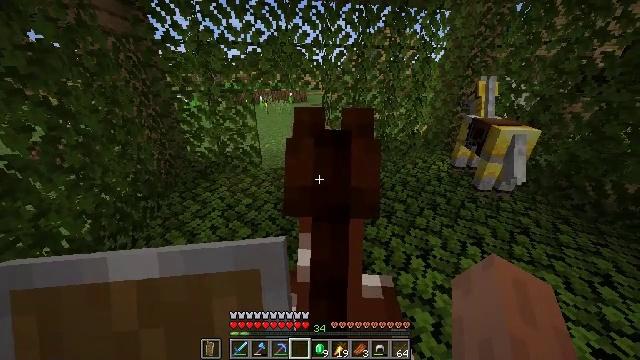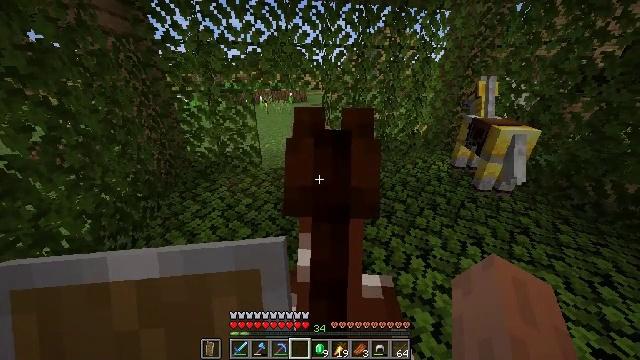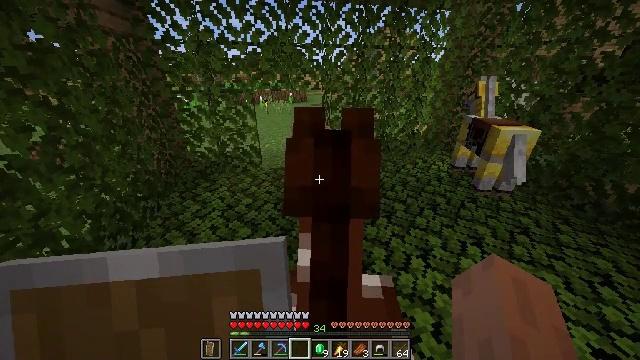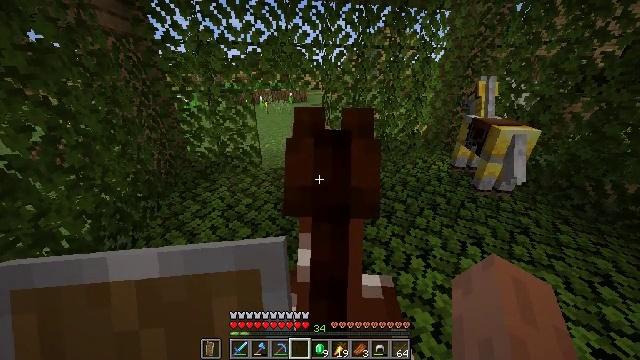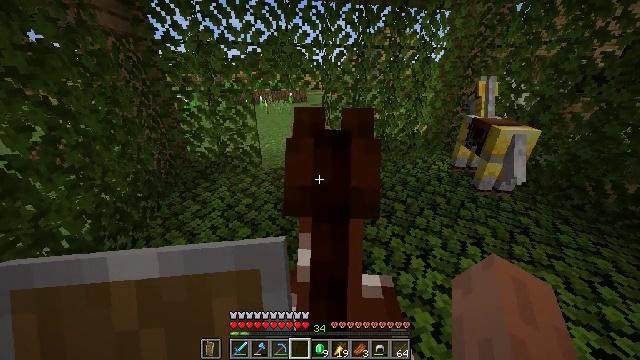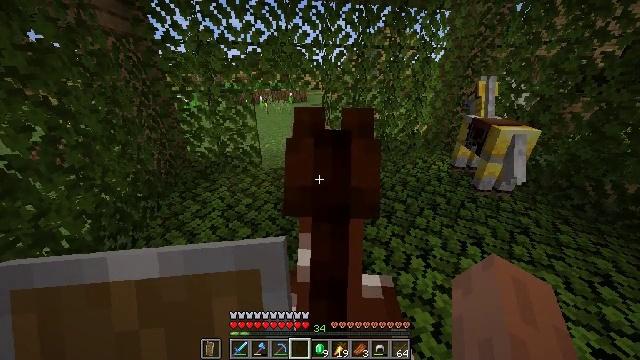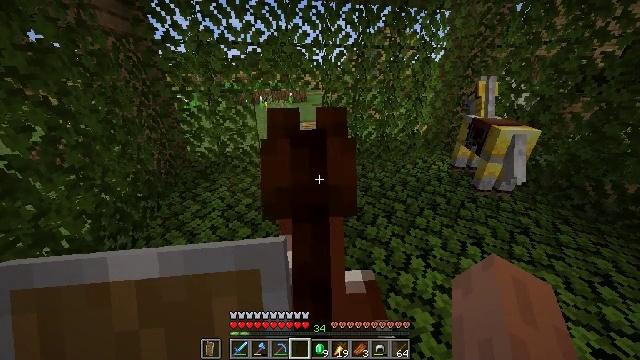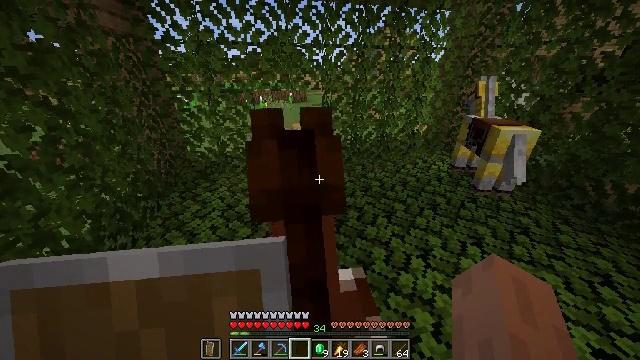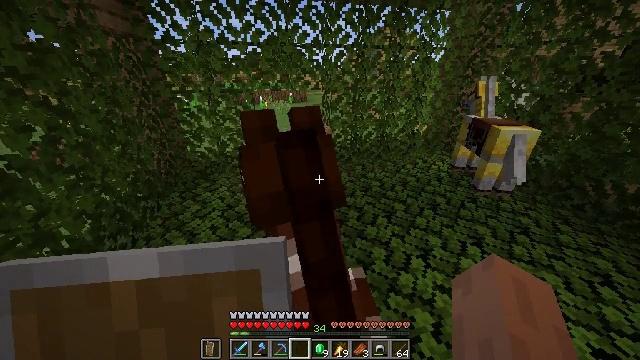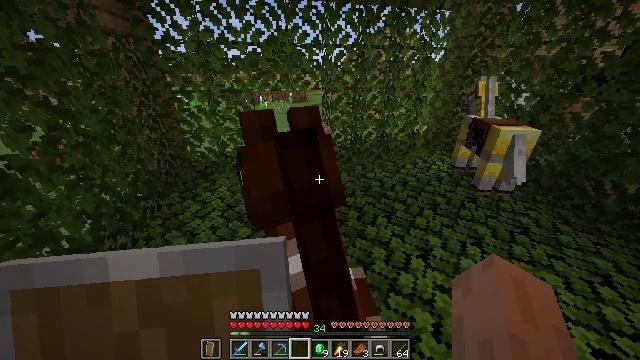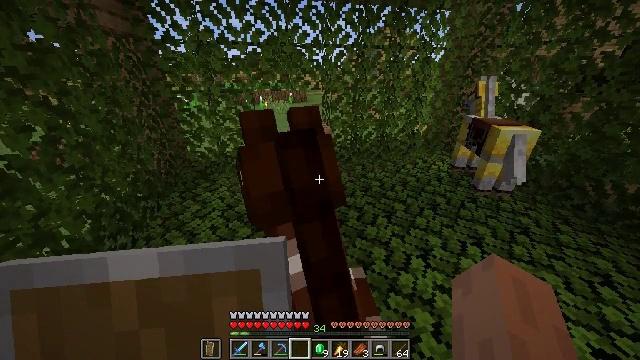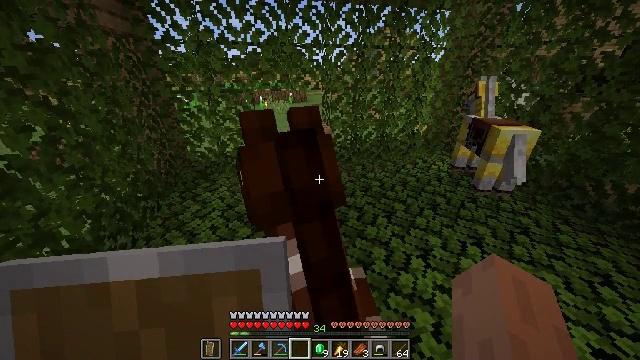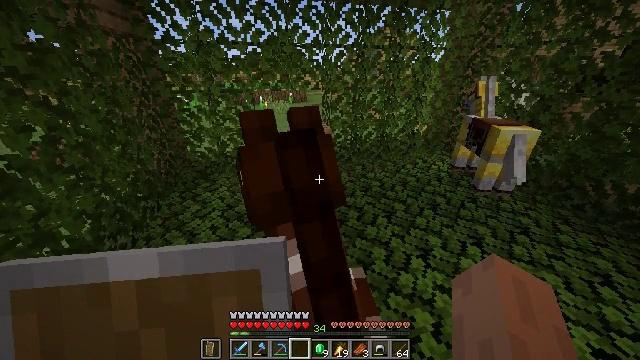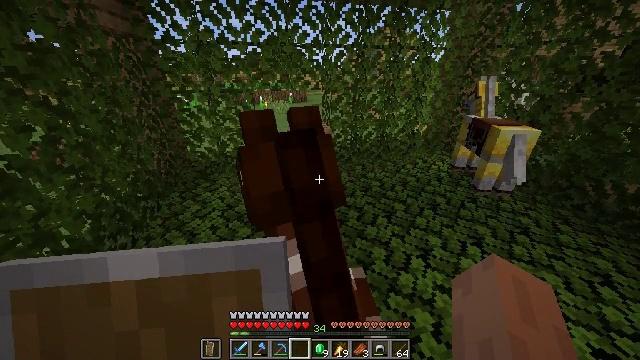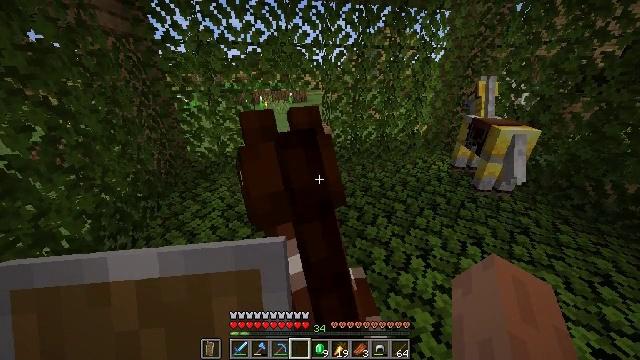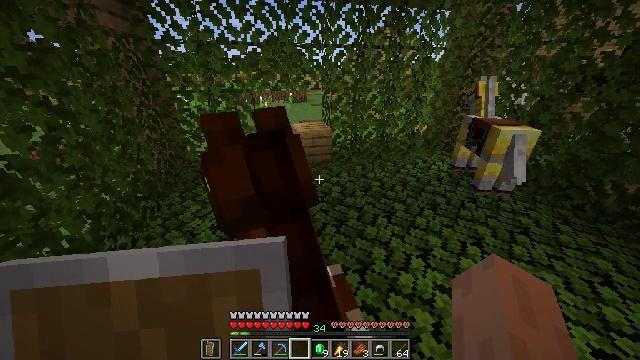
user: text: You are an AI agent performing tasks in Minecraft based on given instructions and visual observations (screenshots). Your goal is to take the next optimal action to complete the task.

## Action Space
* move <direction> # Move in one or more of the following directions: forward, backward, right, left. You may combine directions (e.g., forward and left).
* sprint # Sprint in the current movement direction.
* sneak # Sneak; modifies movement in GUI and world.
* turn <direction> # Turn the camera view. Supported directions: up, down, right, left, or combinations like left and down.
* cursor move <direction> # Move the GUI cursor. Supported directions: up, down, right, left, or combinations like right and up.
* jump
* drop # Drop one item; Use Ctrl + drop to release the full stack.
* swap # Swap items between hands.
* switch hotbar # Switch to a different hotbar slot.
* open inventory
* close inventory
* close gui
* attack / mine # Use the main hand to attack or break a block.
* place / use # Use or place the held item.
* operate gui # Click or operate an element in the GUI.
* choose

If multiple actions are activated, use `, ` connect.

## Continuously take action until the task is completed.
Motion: motion action
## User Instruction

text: Mine oak leaves.
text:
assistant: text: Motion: move forward and move left, sprint, jump, open inventory
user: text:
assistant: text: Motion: move forward and move left, sprint, jump, open inventory
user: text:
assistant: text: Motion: move forward and move left, sprint, open inventory
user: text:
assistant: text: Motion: move forward and move left, sprint, open inventory
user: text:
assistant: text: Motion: move forward and move left, sprint
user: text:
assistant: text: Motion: move forward and move left, sprint
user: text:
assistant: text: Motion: move forward and move left, sprint, jump
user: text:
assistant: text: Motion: move forward and move left, sprint, jump
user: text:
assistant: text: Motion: move forward and move left, sprint, jump
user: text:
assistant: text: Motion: move forward and move left, sprint, jump
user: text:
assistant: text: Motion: move forward and move left, sprint, jump
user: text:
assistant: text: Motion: move forward, sprint
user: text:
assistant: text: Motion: move forward, sprint
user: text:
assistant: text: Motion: move forward
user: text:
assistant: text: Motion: move forward
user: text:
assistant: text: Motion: move forward
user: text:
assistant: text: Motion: move forward
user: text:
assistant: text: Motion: no_op
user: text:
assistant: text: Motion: no_op
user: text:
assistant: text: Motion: no_op
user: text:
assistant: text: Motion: no_op
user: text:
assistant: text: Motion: no_op
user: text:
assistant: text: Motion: no_op
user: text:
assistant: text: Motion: no_op
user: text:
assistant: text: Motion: no_op
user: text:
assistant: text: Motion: no_op
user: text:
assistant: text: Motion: no_op
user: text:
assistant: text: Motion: no_op
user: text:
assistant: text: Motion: no_op
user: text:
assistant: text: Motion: no_op